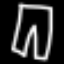
Label: pants